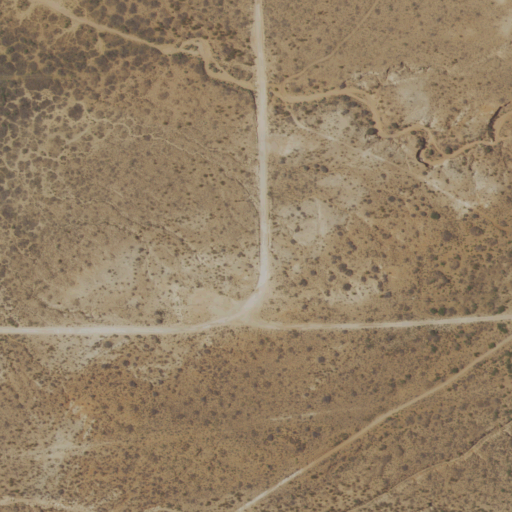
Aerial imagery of ridge(s) in New Mexico named Nimenim Ridge containing shrub, open development, and medium intensity development